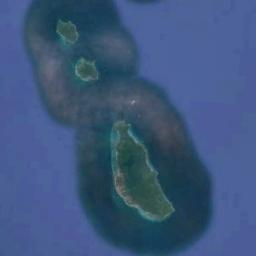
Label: island